Question: Let's say i have an area e.g. 200px by 100px. And instead of selecting a crop inside that field, I want the field itself to be the crop area and I drag the image instead of the crop field.

So you can see the edges of the full image, but you only see the image inside the crop area. You drag the image around and you see the changes within
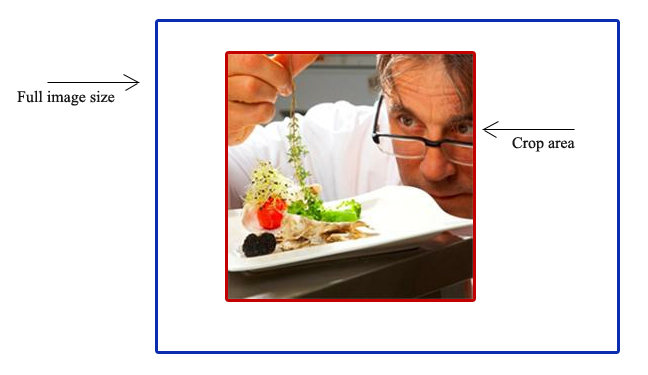
Answer: Here's a simple little concept. It'll need some refining to make sure you can't drag outside the bounds (if you start your drag on the red bordered div it doesn't apply the containment rule), but this should provide a proof of concept.
<URL>
Basically you just update the position of the mask box so that it isolates, and then update the background image position so it appears to move.
Let me know if you need me to explain it further.